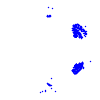
Particle: proton